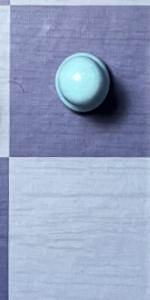
Label: Empty